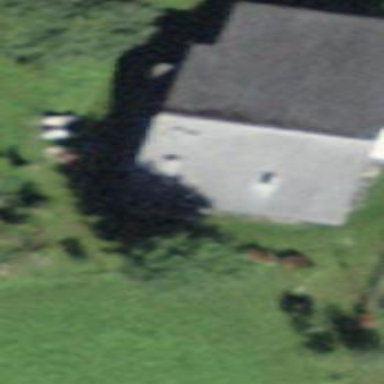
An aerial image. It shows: Barn.